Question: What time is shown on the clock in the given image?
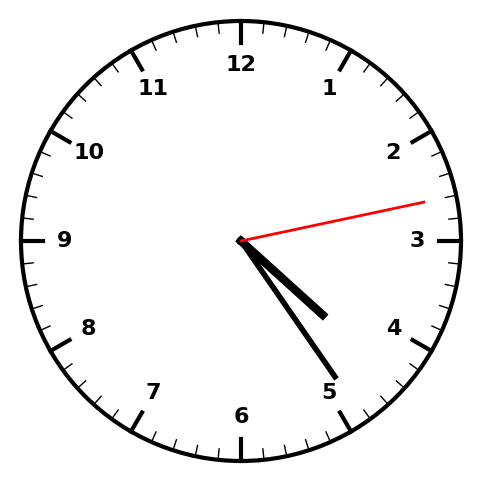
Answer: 04:24:13